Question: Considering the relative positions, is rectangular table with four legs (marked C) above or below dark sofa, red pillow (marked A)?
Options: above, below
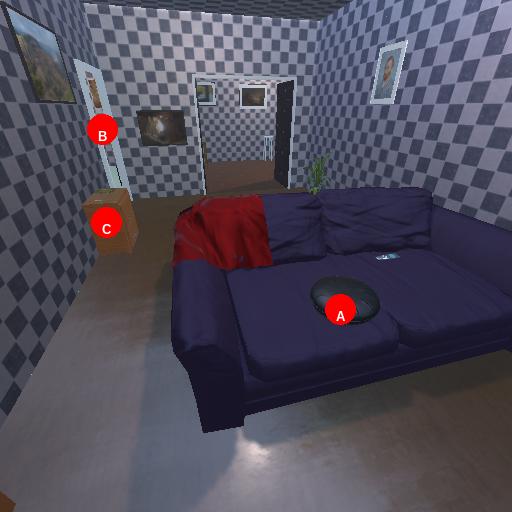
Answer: above